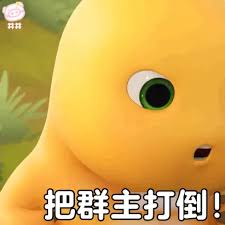
Label: nailong